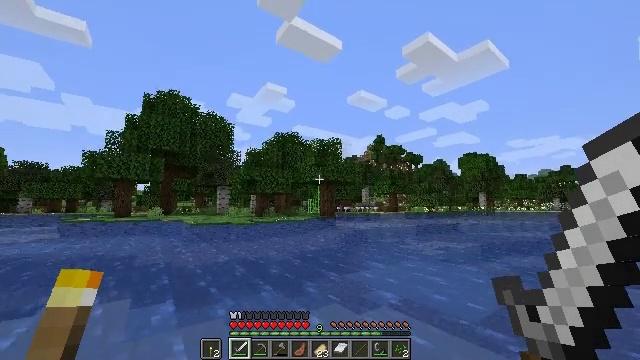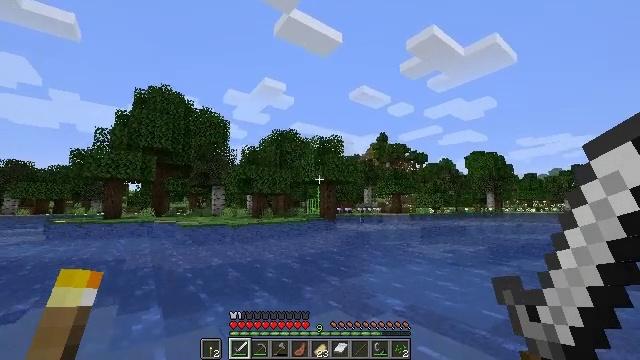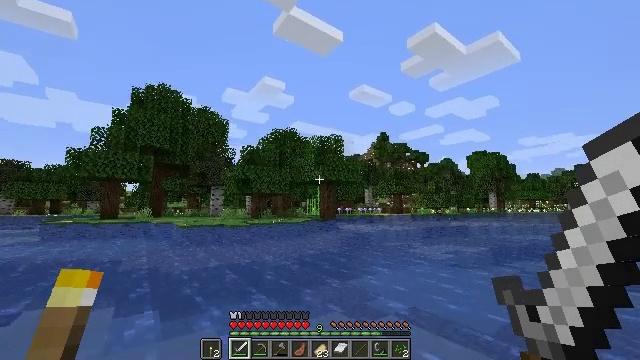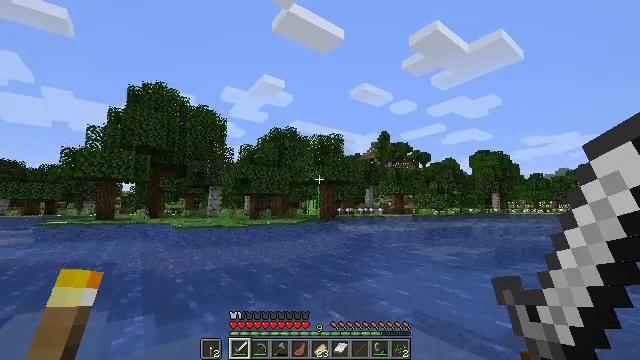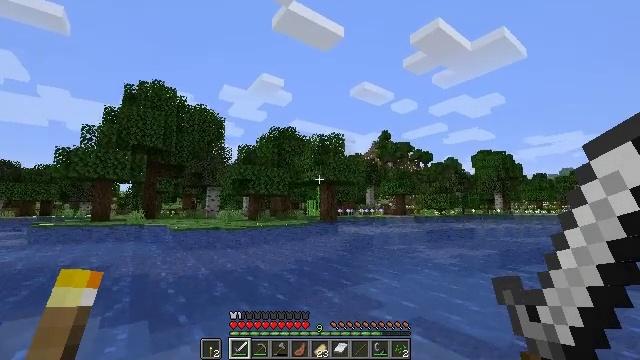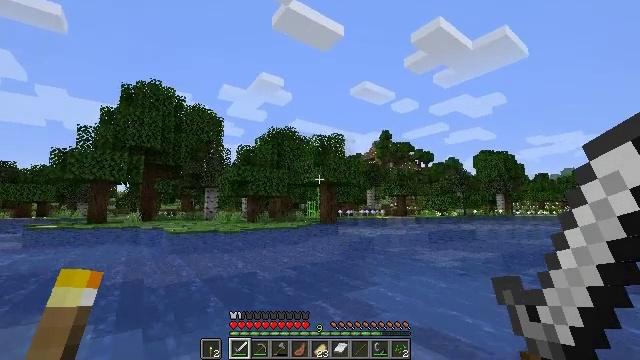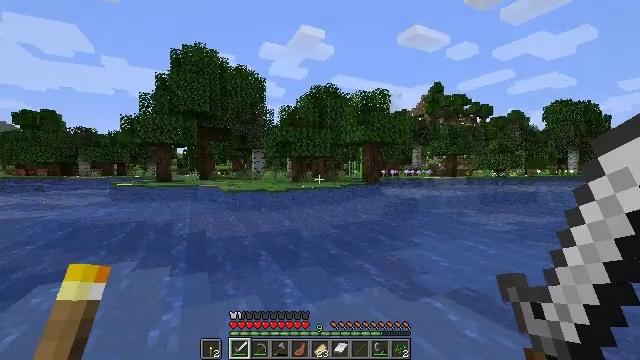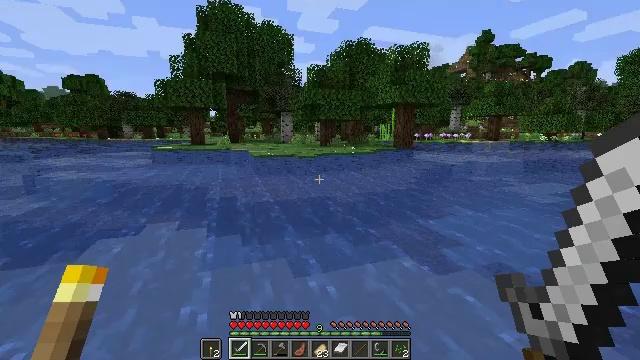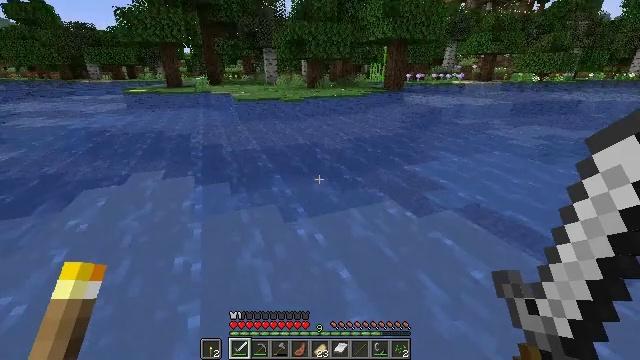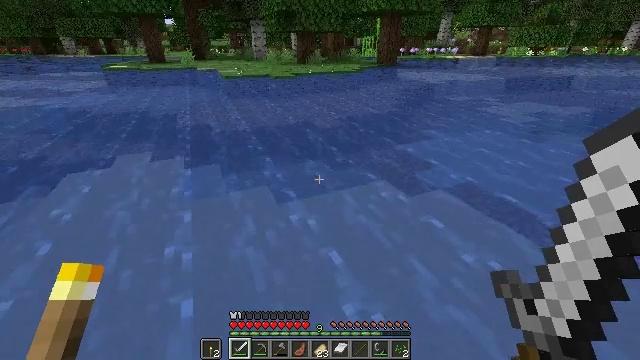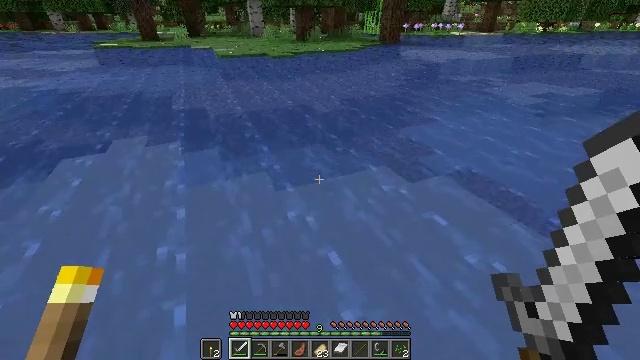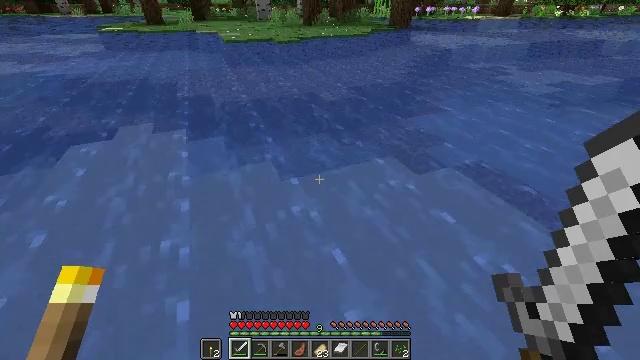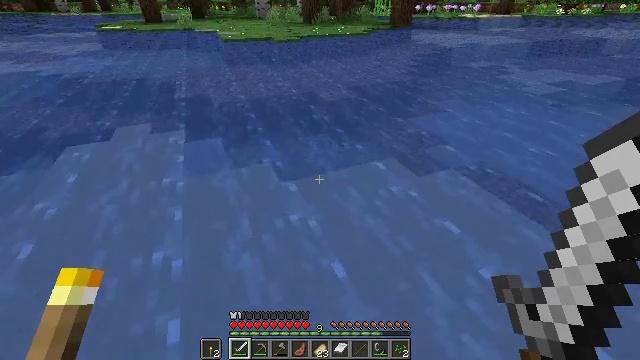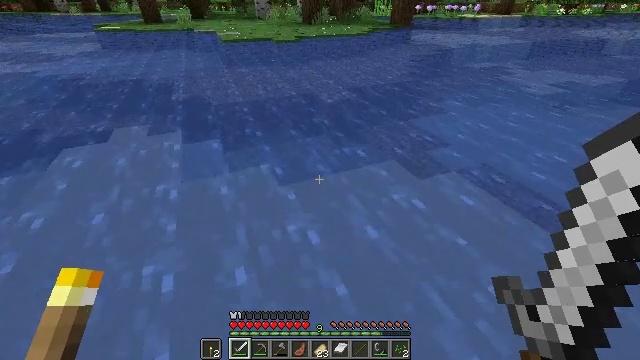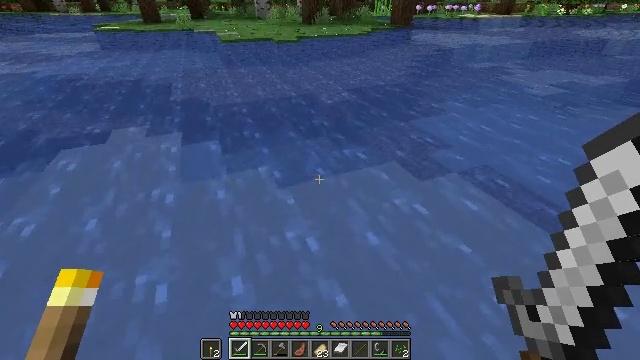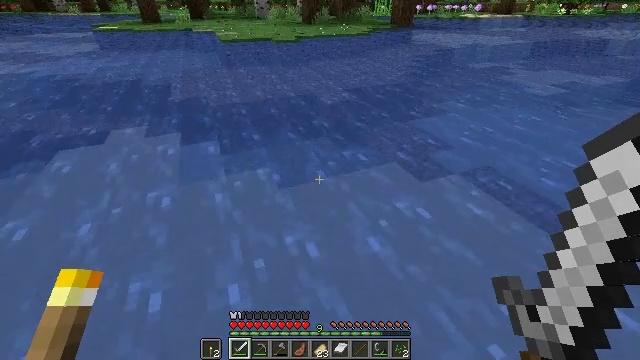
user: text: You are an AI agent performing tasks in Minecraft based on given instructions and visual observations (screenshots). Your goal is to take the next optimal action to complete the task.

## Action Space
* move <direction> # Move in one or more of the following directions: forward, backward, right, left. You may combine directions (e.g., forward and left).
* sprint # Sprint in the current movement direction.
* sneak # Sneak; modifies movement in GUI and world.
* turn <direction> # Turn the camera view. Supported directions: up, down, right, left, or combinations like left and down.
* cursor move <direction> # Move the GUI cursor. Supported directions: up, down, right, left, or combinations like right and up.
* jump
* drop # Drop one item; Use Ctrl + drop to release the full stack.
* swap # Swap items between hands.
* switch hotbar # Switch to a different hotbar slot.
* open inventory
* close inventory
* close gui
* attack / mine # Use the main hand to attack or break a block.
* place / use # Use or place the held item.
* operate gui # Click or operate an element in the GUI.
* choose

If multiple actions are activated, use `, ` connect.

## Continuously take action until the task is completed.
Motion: motion action
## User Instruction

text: Collect sugar cane near water sources.
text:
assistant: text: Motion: move forward, sprint, jump
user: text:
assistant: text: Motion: move forward, sprint, jump
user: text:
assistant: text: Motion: move forward, sprint, jump
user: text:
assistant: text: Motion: move forward, sprint, jump
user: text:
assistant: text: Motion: move forward, sprint, jump
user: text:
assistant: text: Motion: move forward, sprint, turn left and down, jump
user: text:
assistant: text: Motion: move forward, sprint, turn left and down
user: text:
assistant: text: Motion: move forward, sprint, turn right and down
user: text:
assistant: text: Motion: move forward, turn right and down
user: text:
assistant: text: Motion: move forward, turn down
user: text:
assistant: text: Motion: move forward, turn left and down
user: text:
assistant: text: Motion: move forward
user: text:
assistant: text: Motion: move forward
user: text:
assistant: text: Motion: move forward
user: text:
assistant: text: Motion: move forward, sneak
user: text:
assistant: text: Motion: move forward, sneak
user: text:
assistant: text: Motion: move forward, sneak
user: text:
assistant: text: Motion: move forward, sneak
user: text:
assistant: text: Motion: move forward, sneak
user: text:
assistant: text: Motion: move forward, sneak
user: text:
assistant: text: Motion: move forward, sneak
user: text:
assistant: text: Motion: move forward
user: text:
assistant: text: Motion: move forward
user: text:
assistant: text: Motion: move forward
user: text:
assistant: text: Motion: move forward
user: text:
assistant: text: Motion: move forward, turn up
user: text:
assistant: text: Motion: move forward, turn up
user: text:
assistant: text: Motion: move forward, turn up
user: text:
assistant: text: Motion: move forward, sprint, turn right and up
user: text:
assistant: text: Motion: move forward, sprint, turn right and up